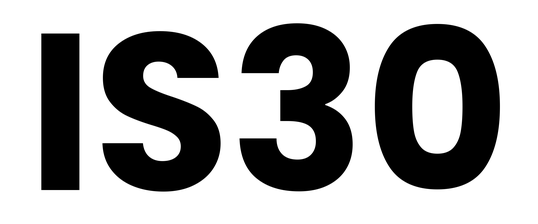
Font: Poppins-Bold